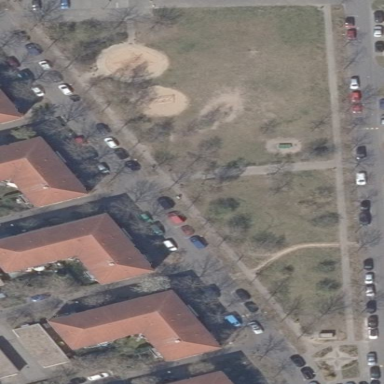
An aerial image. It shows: Village green area.